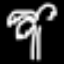
Label: palm tree